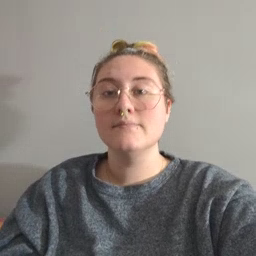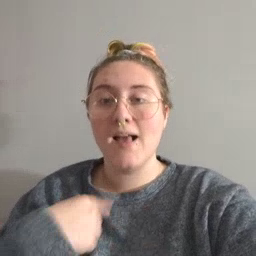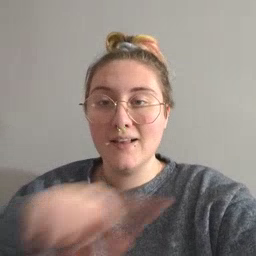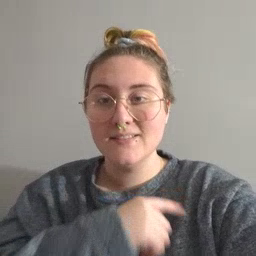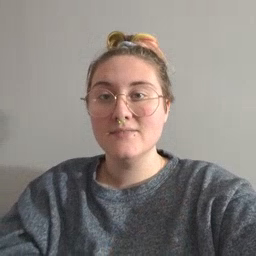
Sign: weus